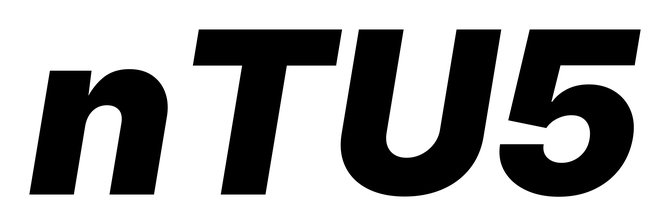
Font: Inter-Italic_Black_Italic